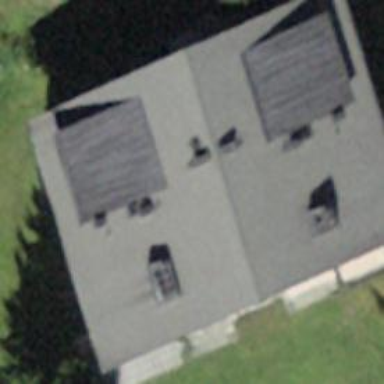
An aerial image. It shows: Building with gabled roof oriented across.